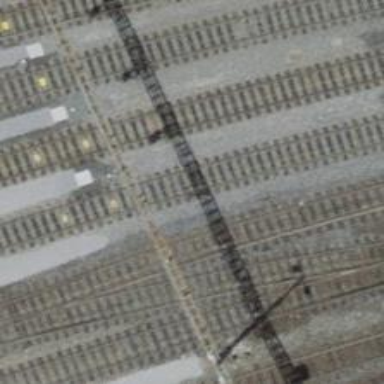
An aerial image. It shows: Railway signal.